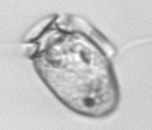
Label: Dinophysis_acuminata